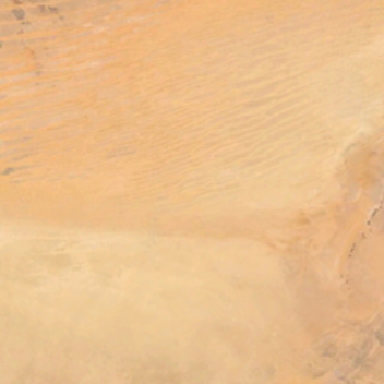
Light orange desert has several stripes .